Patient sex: M
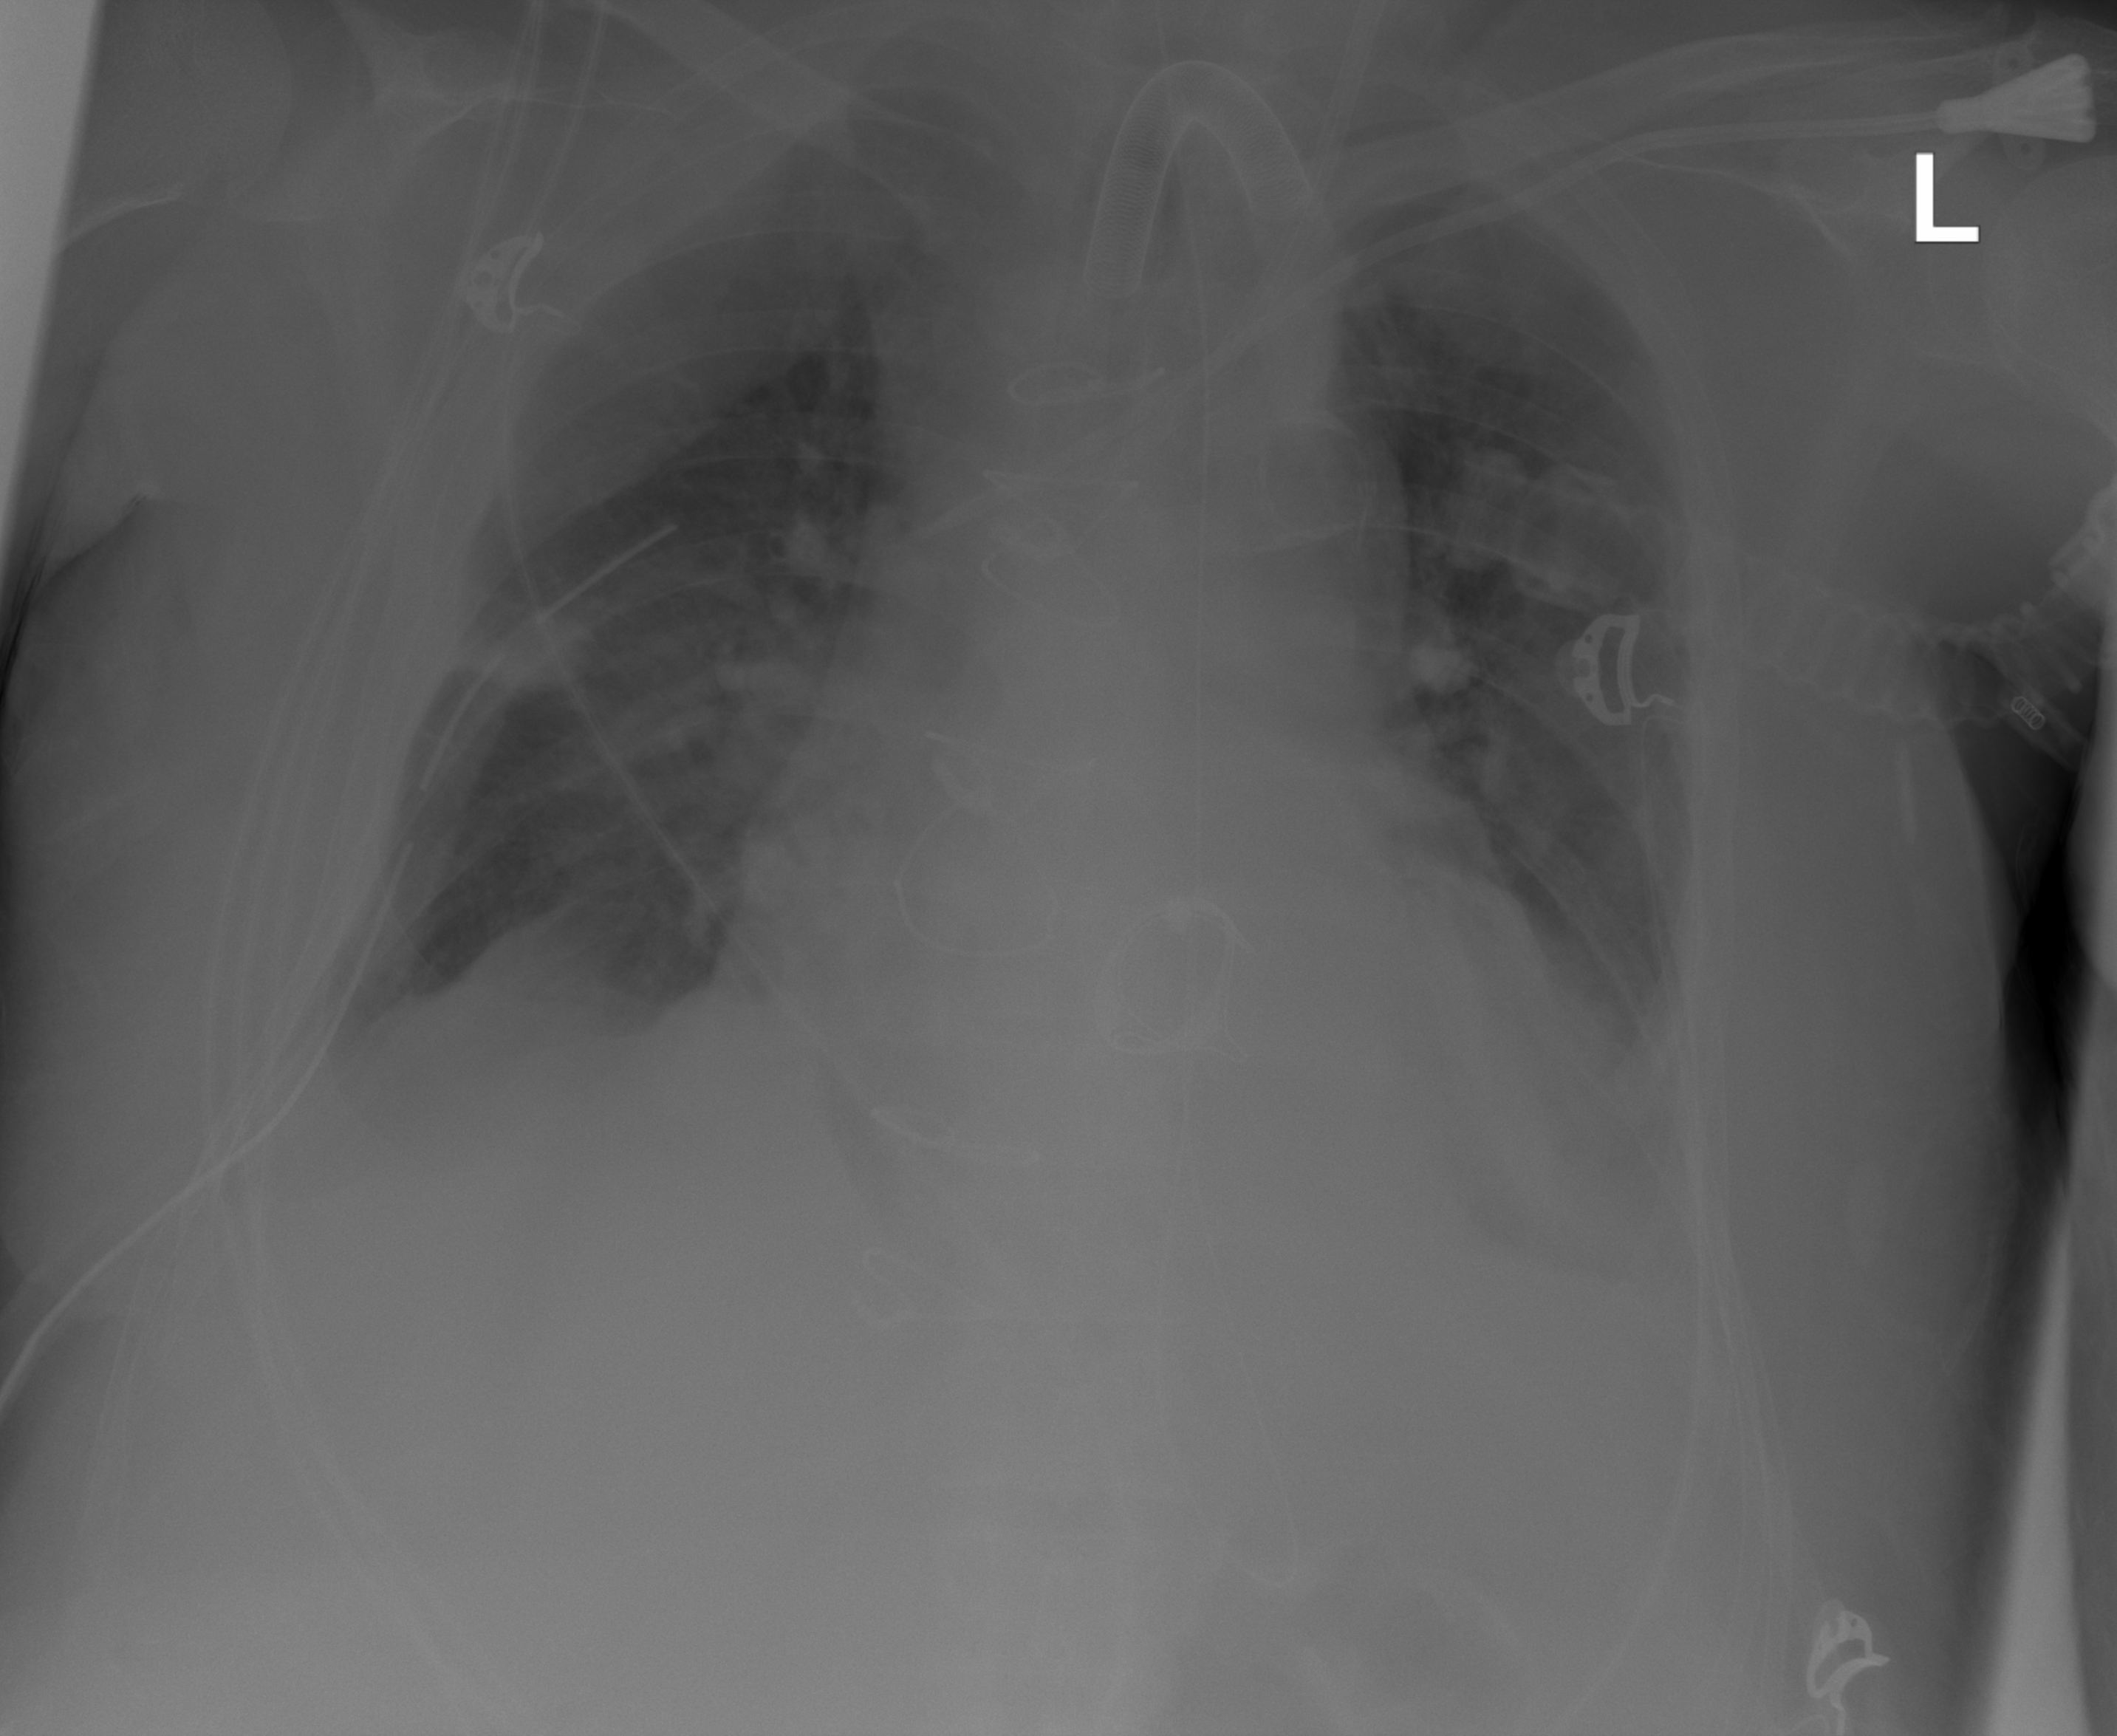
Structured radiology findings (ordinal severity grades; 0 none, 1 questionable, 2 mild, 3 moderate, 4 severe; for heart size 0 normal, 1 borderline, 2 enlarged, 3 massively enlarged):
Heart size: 2
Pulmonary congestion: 2
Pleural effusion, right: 3
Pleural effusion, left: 2
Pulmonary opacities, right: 2
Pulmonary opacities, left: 0
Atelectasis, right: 3
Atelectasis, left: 2